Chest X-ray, PA view. Patient: 19 years old, sex M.
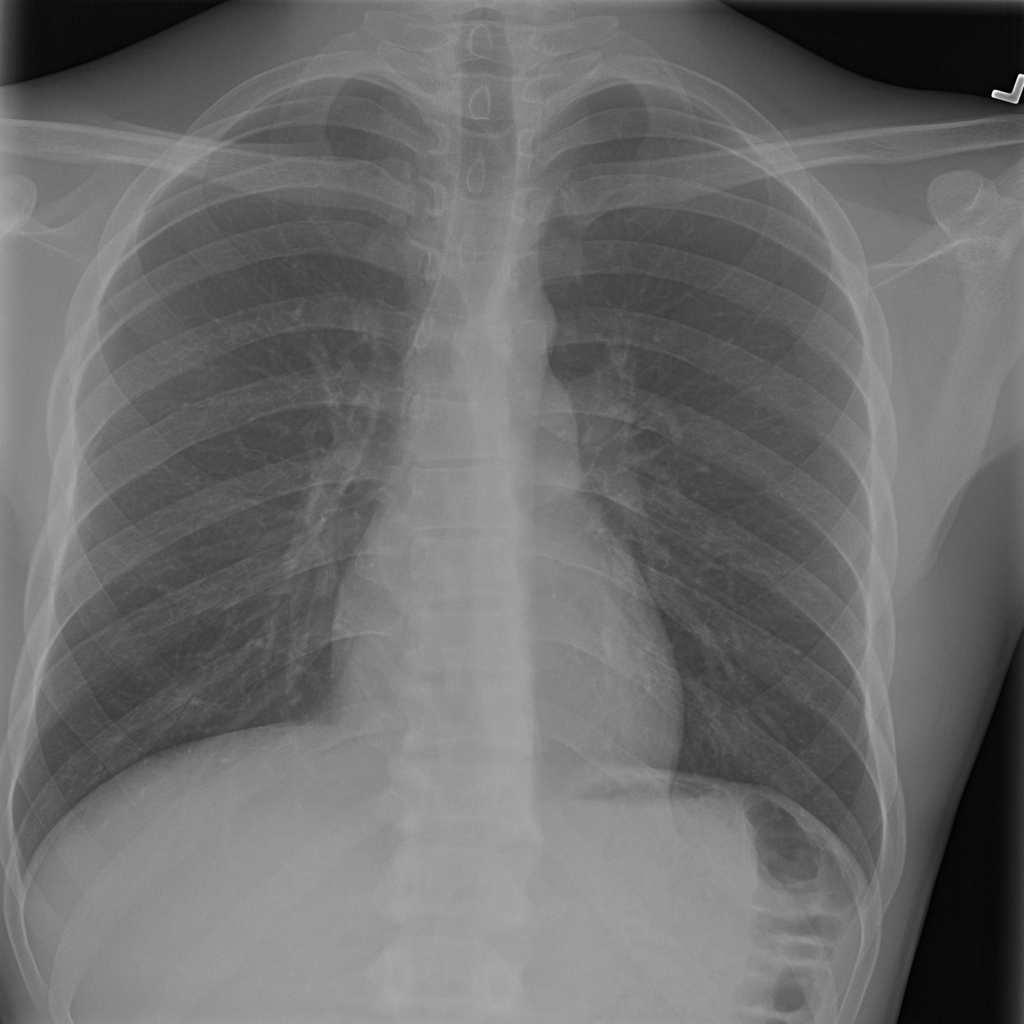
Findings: No Finding